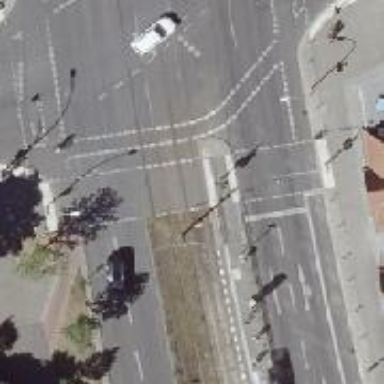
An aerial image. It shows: Tram crossing on the railway.